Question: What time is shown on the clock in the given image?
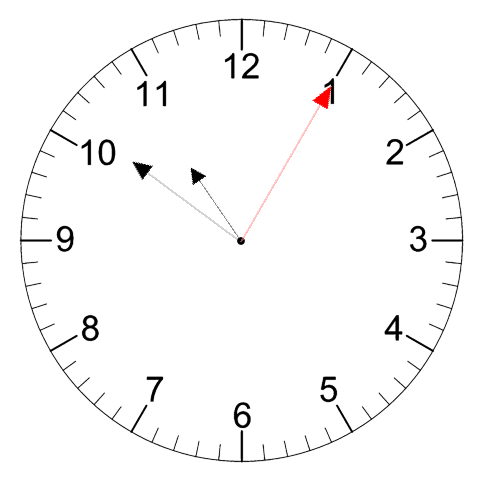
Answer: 10:51:05